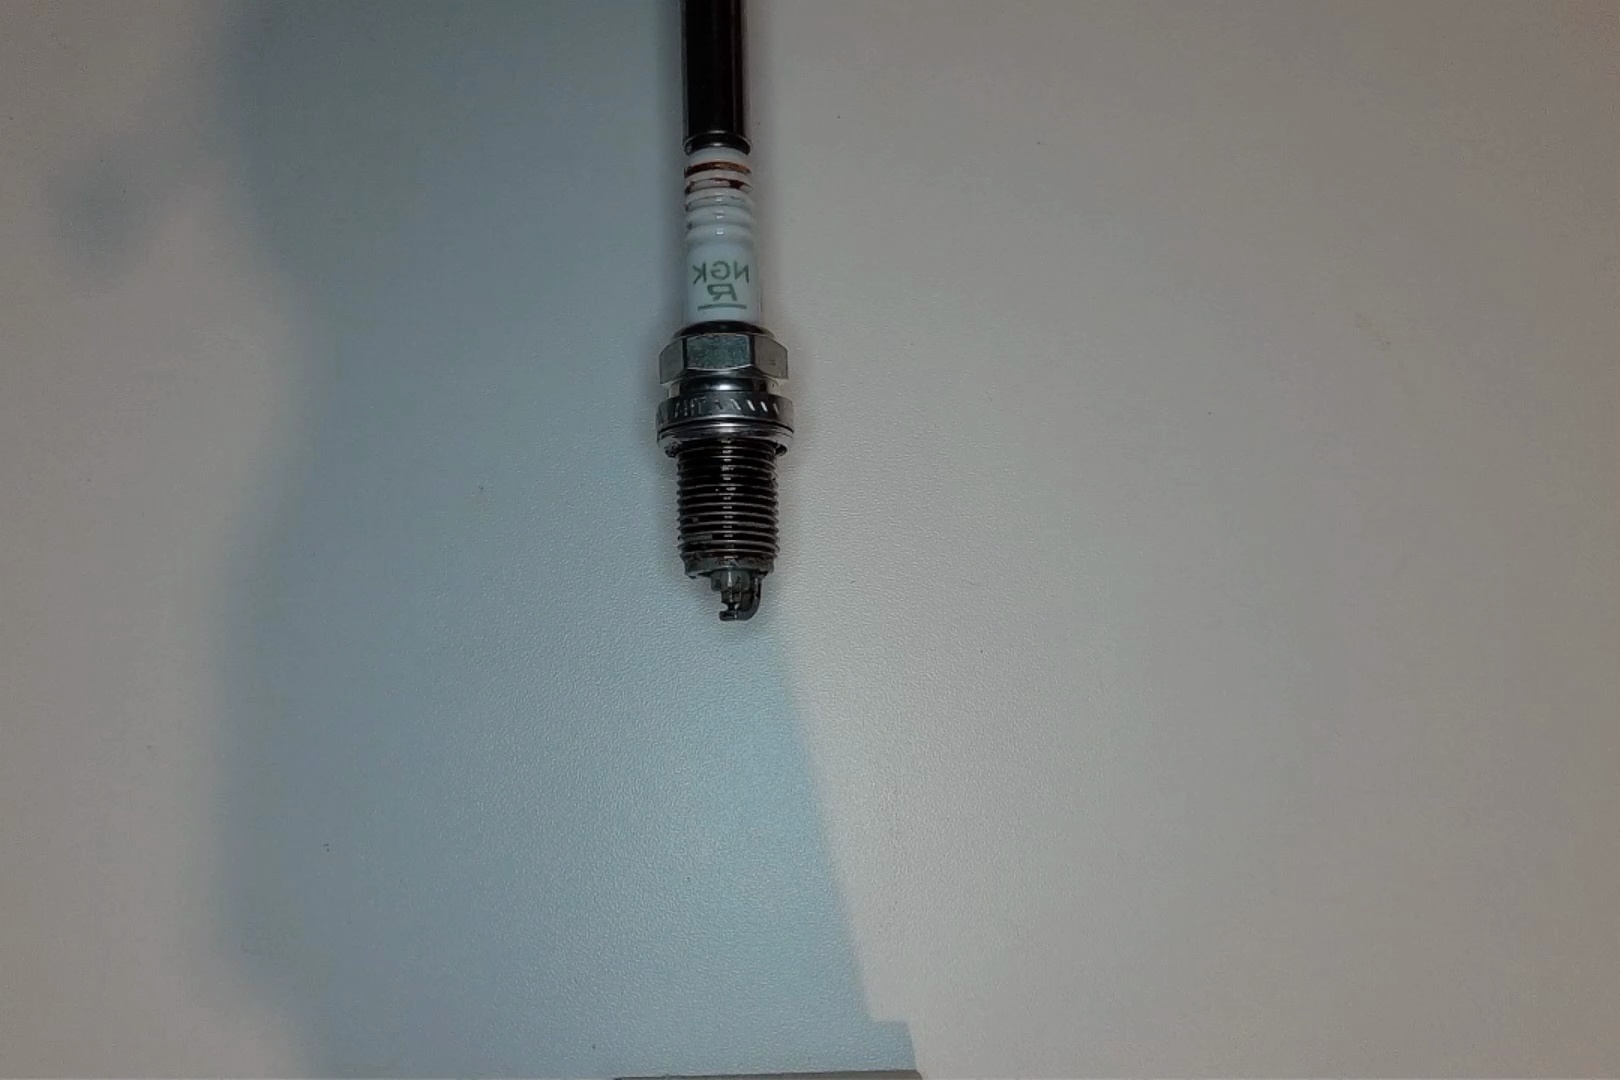
Label: anomaly